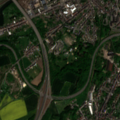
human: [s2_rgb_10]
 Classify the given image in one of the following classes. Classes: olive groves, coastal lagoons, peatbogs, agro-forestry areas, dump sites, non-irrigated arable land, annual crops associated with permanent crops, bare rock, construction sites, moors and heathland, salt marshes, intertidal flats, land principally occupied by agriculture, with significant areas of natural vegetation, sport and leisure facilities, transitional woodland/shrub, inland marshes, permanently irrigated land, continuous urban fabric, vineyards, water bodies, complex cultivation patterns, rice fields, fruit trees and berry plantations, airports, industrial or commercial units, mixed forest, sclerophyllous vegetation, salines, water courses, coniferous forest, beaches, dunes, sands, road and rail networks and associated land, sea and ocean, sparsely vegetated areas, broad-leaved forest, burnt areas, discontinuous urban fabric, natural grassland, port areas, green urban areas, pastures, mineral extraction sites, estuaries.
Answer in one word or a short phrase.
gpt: discontinuous urban fabric, industrial or commercial units, dump sites, non-irrigated arable land, complex cultivation patterns